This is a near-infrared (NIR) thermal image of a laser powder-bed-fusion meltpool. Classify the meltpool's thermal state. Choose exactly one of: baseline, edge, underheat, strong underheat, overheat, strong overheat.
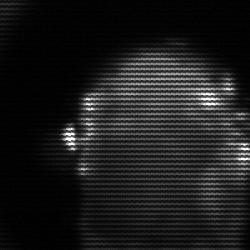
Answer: baseline